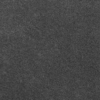
Label: dusty